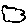
Label: cloud